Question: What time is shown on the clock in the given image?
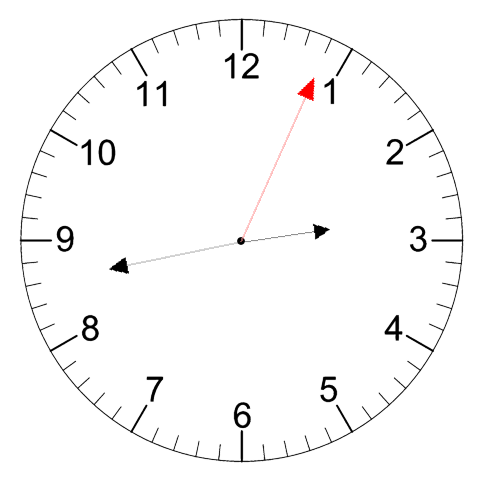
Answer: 02:43:04